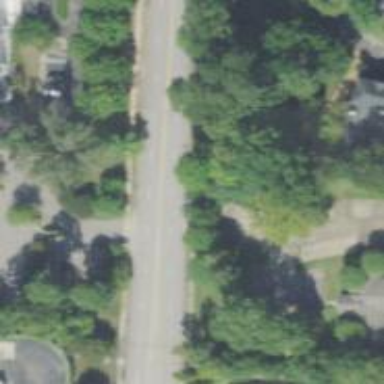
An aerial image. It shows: Tertiary road with asphalt surface.